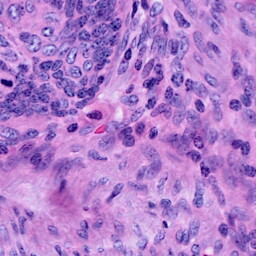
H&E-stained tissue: Cervix